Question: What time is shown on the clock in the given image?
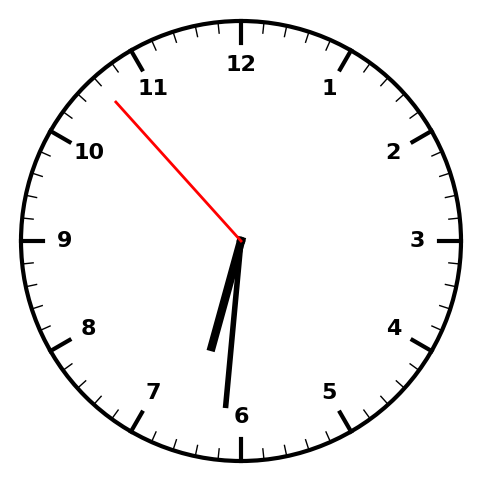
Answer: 06:30:53